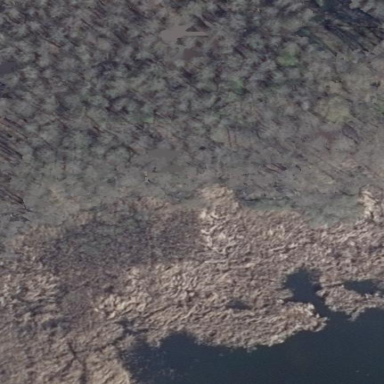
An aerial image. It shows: Wetland area dominated by reedbeds.